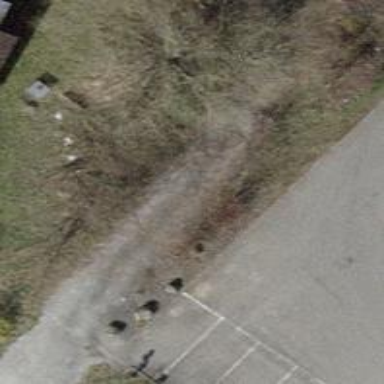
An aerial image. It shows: Unpaved driveway serving as service road.